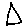
Label: triangle